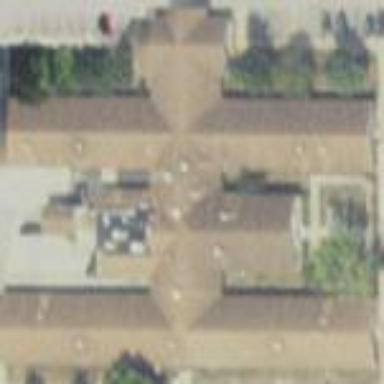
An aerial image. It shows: Nursing home building.